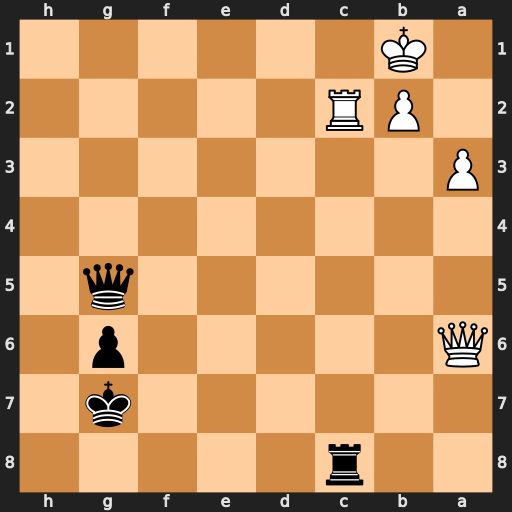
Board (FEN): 2r5/6k1/Q5p1/6q1/8/P7/1PR5/1K6
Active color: b
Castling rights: -
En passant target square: -
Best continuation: Qg1+ Ka2 Rxc2